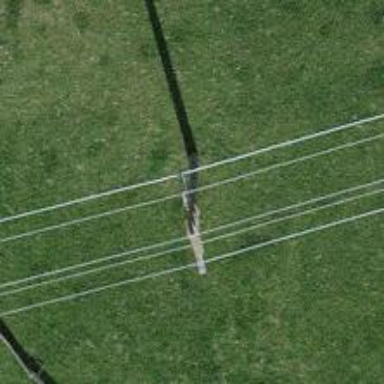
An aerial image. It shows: Concrete power pole.